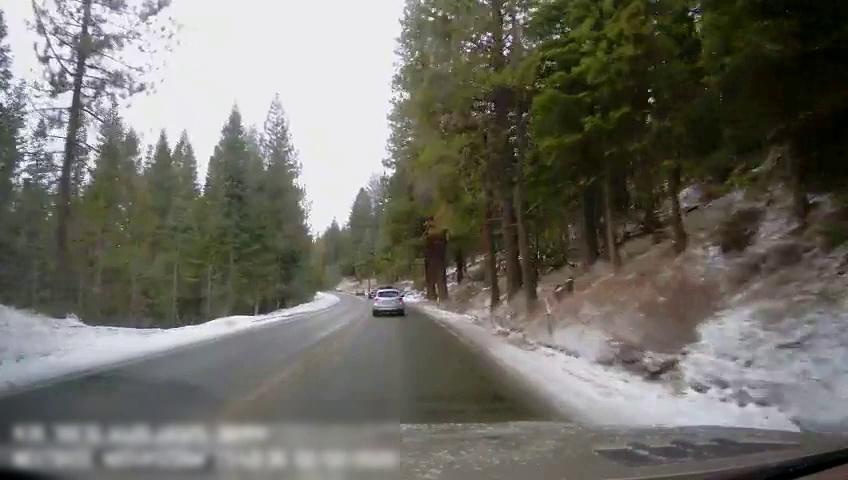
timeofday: Day
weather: Snowy
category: Drivable Space
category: Vehicles | Car
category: Vehicles | Truck
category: Vehicles | SUV
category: Lanes | Current Lane
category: Lanes | Opposite Lane